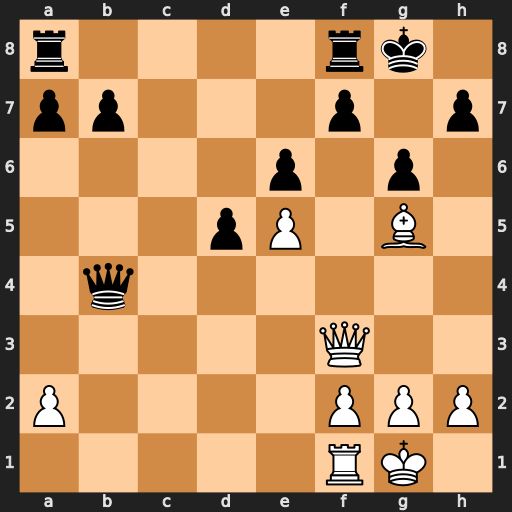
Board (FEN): r4rk1/pp3p1p/4p1p1/3pP1B1/1q6/5Q2/P4PPP/5RK1
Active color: w
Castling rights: -
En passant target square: -
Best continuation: Qf6 Rfe8 Bh6 Qf8 Bxf8